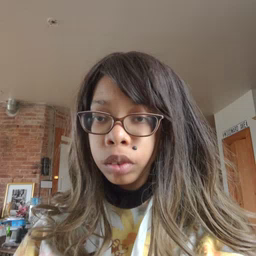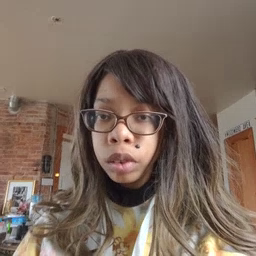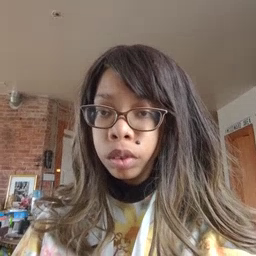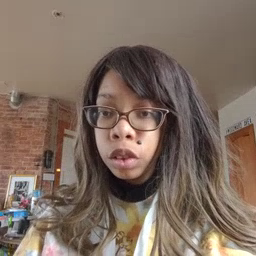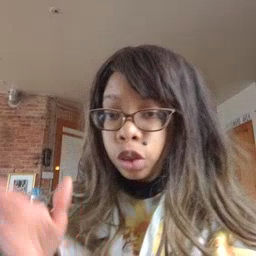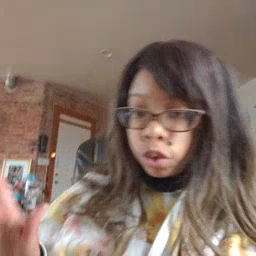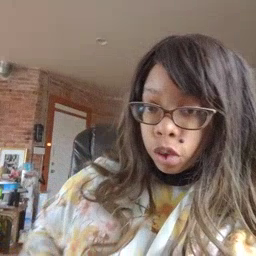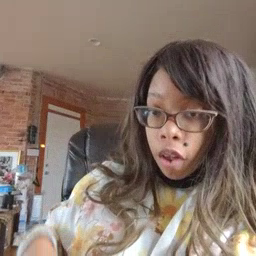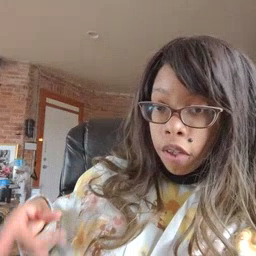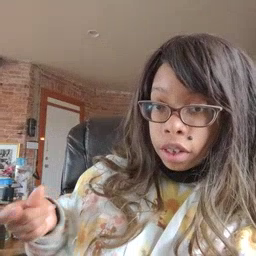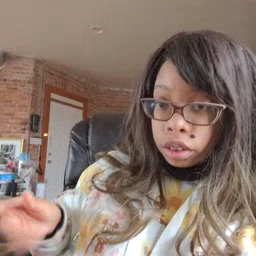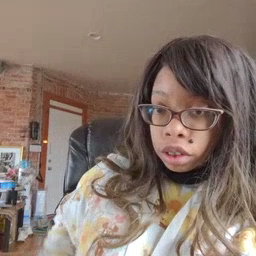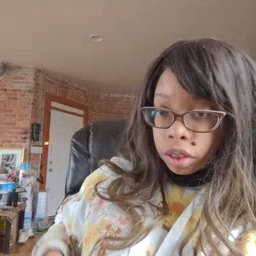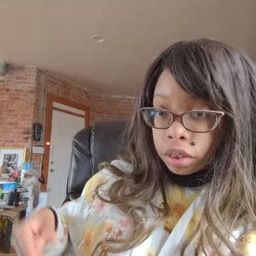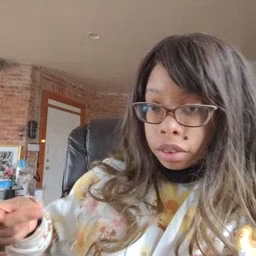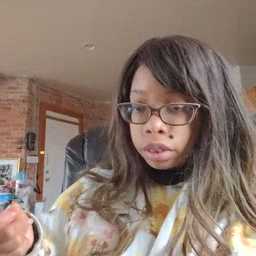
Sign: dog